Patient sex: M
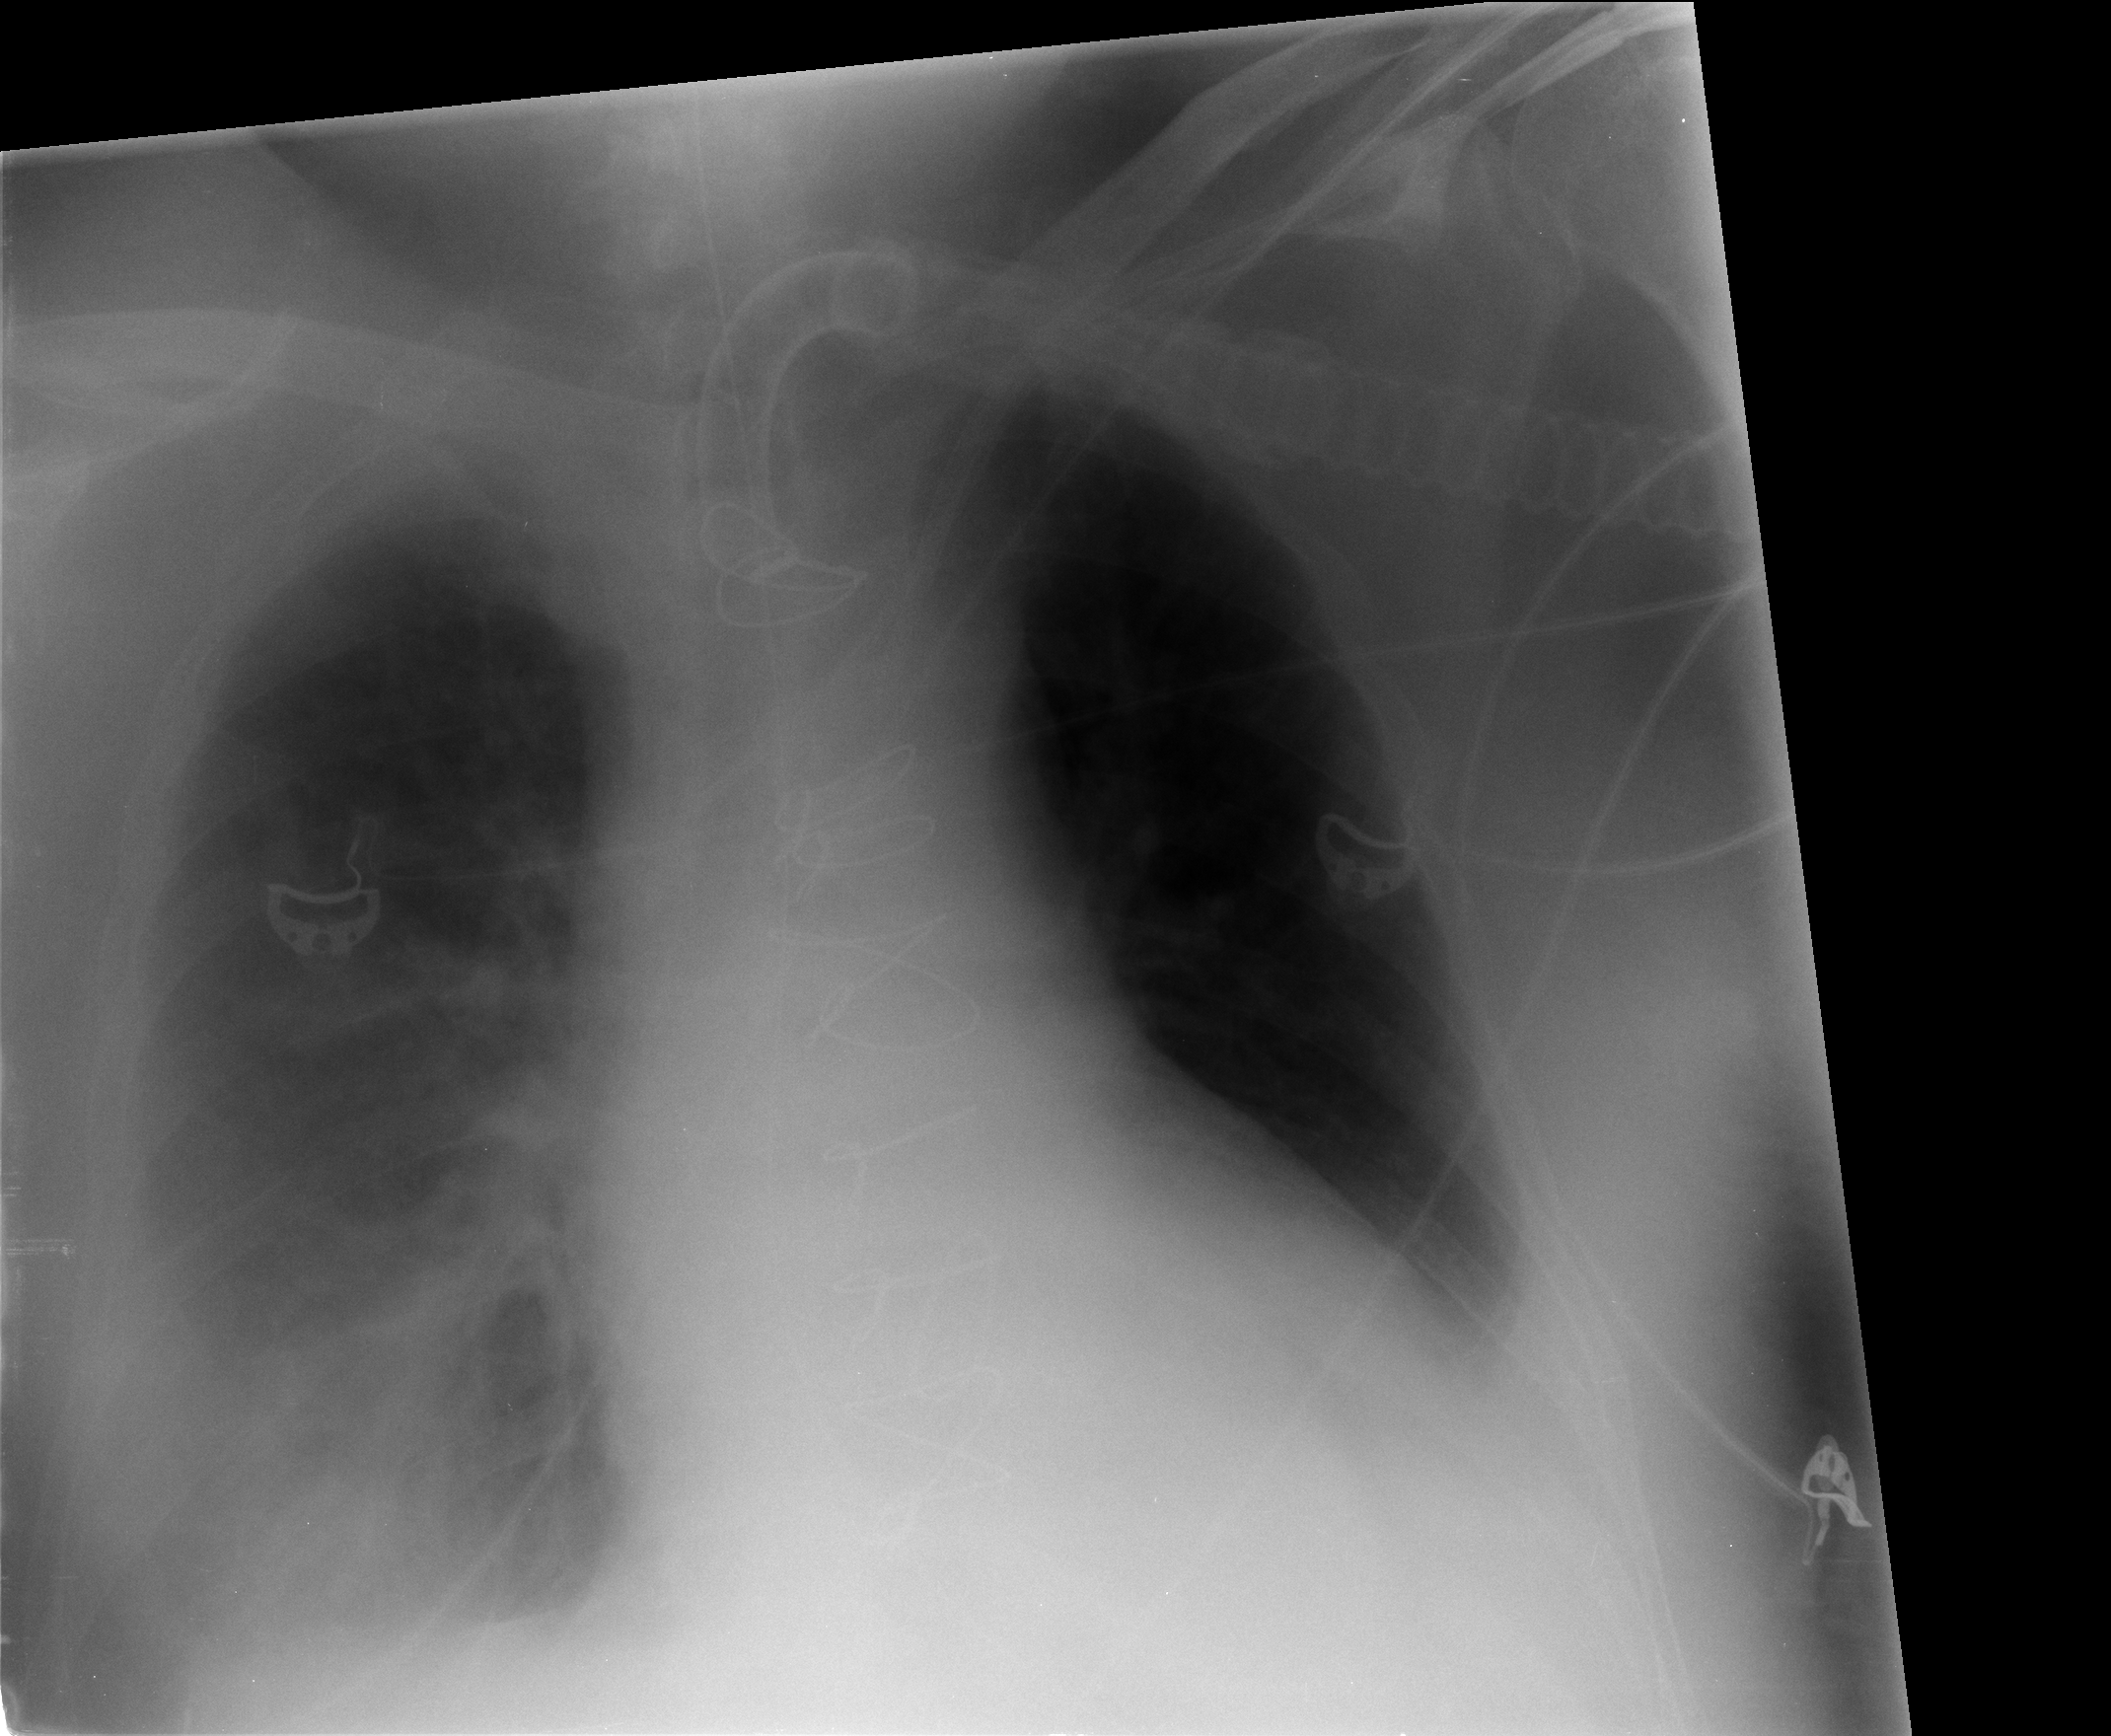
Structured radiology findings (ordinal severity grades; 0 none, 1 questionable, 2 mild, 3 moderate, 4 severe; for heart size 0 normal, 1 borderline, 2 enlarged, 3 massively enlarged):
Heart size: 2
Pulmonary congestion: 3
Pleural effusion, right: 2
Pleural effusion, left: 2
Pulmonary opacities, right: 3
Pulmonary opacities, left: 0
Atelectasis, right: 2
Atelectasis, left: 2